Question: 'Integer.parseInt("5")' and 'Long.parseLong("5")' are throwing an 'UnsupportedOperationException' in the Eclipse Expressions Window.

I think this is also the Exception I'm getting at runtime, but being new to Eclipse, I'm not sure how to find the type of 'e' within a debug session:
'''
public static long longTryParse(String text, long fallbackValue) {
try {
return Long.parseLong(text);
} catch (Exception e) {
return fallbackValue; // When stopping at a breakpoint here, Eclipse says that e is of type 'Exception'. Well, that's informative.
}
}
'''
So ...
1. Are these valid statements?
2. If so, why am I getting an exception?
3. (Of lesser importance) Why won't Eclipse say that e is of type UnsupportedOperationException rather than Exception during my debug session?
Thanks!
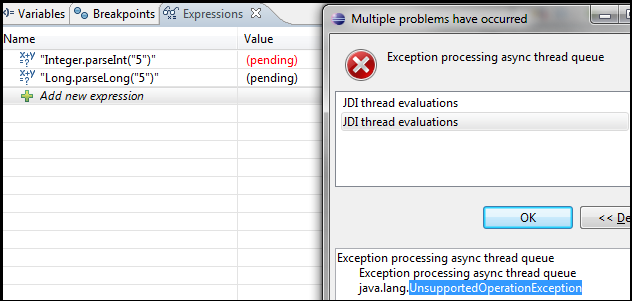
Answer: > Are these valid statements?
Yes ... taken as Java expressions in the context of a normal Java program.
In the context of an Eclipse debugger's expression evaluator, I'm not sure.
> If so, why am I getting an exception?
I don't know for sure, but I suspect that it is something to do with the debugger itself.
- One possibility is that you are using the expression evaluation functionality incorrectly.- Another possibility is that this is a bug in the Eclipse debugger, or a mismatch between the Eclipse debugger and the debug agent in the JVM.
The one thing that I do know is that the 'parseInt' and 'parseLong' methods themselves don't throw 'UnsupportedOperationException'. (In theory, they could because it is an unchecked exception. But I checked the source code for those 2 methods, and there's no way that the code could do that ... if executed in the normal way.)
---
The Google query - "site:eclipse.org +UnsupportedOperationException JDI" - shows a lot of hits in the Eclipse issues database and newsgroups / mailing lists.
In some cases, it looks like the problem is that the JDI / JNDI implementation for the target platform is incomplete. Could this be your problem? You mention you are doing Android development ...